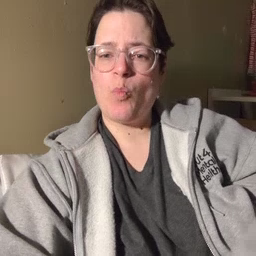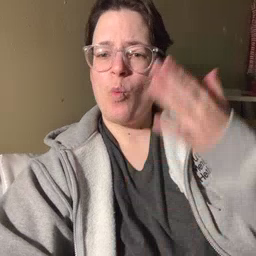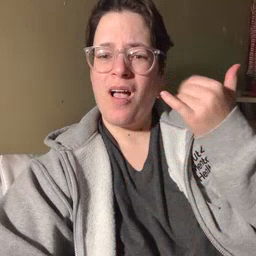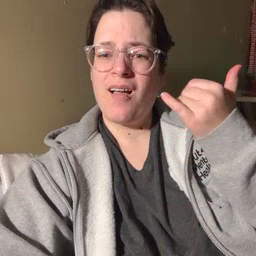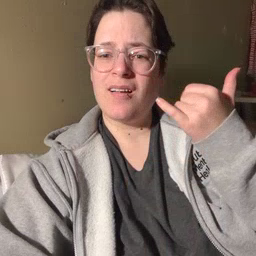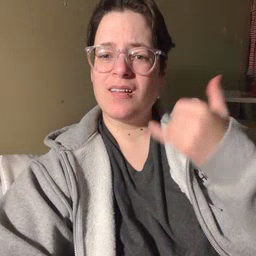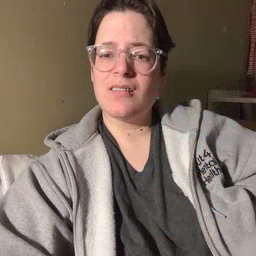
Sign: why